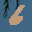
Label: 6